Question: I have a chart for windows phone 7.1. However the display name on the X-axis is too long and causing a overlapping to one another. Example of it:

How can I solve this ? As I need to display 7 more columns of hawker name. Removing the series at the side will only help a little. Guide on this thanks !
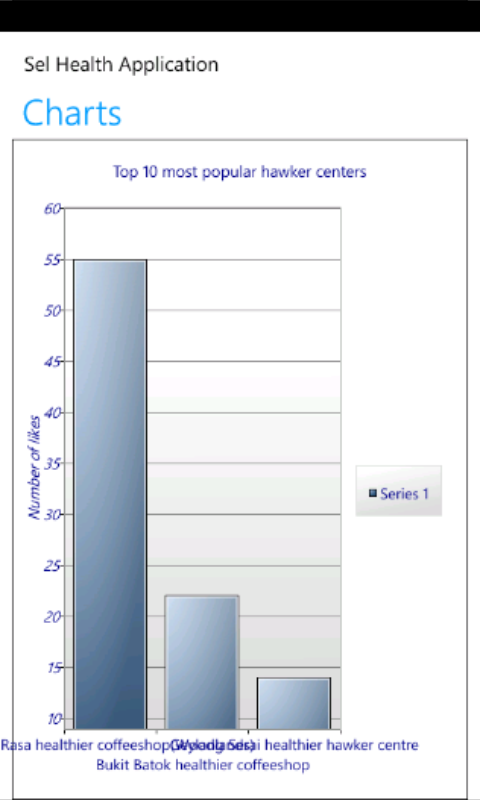
Answer: Let me give you some practical advice since I have been down this road before:
1) Have a limit to the max chars in header and show ... after that
2) If someone from marketing argues about that, show them that it looks ugly in every program including Excel
3) Try using new lines to fit things better
4) Reduce font size
The algorithm should try to play around with new lines and font sizes to get a best fit and if the text is too large trim the end of it.
If someone from marketing/management argues about that, show them that it looks ugly in every program including Excel